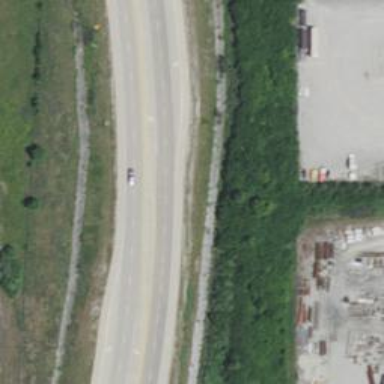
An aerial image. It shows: Primary highway with expressway characteristics.